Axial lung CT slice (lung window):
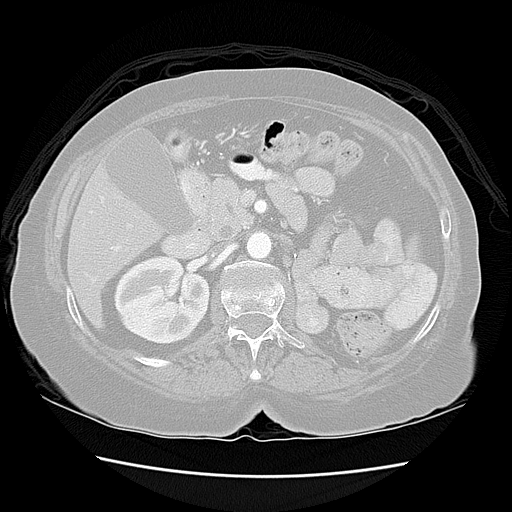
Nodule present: no